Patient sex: F
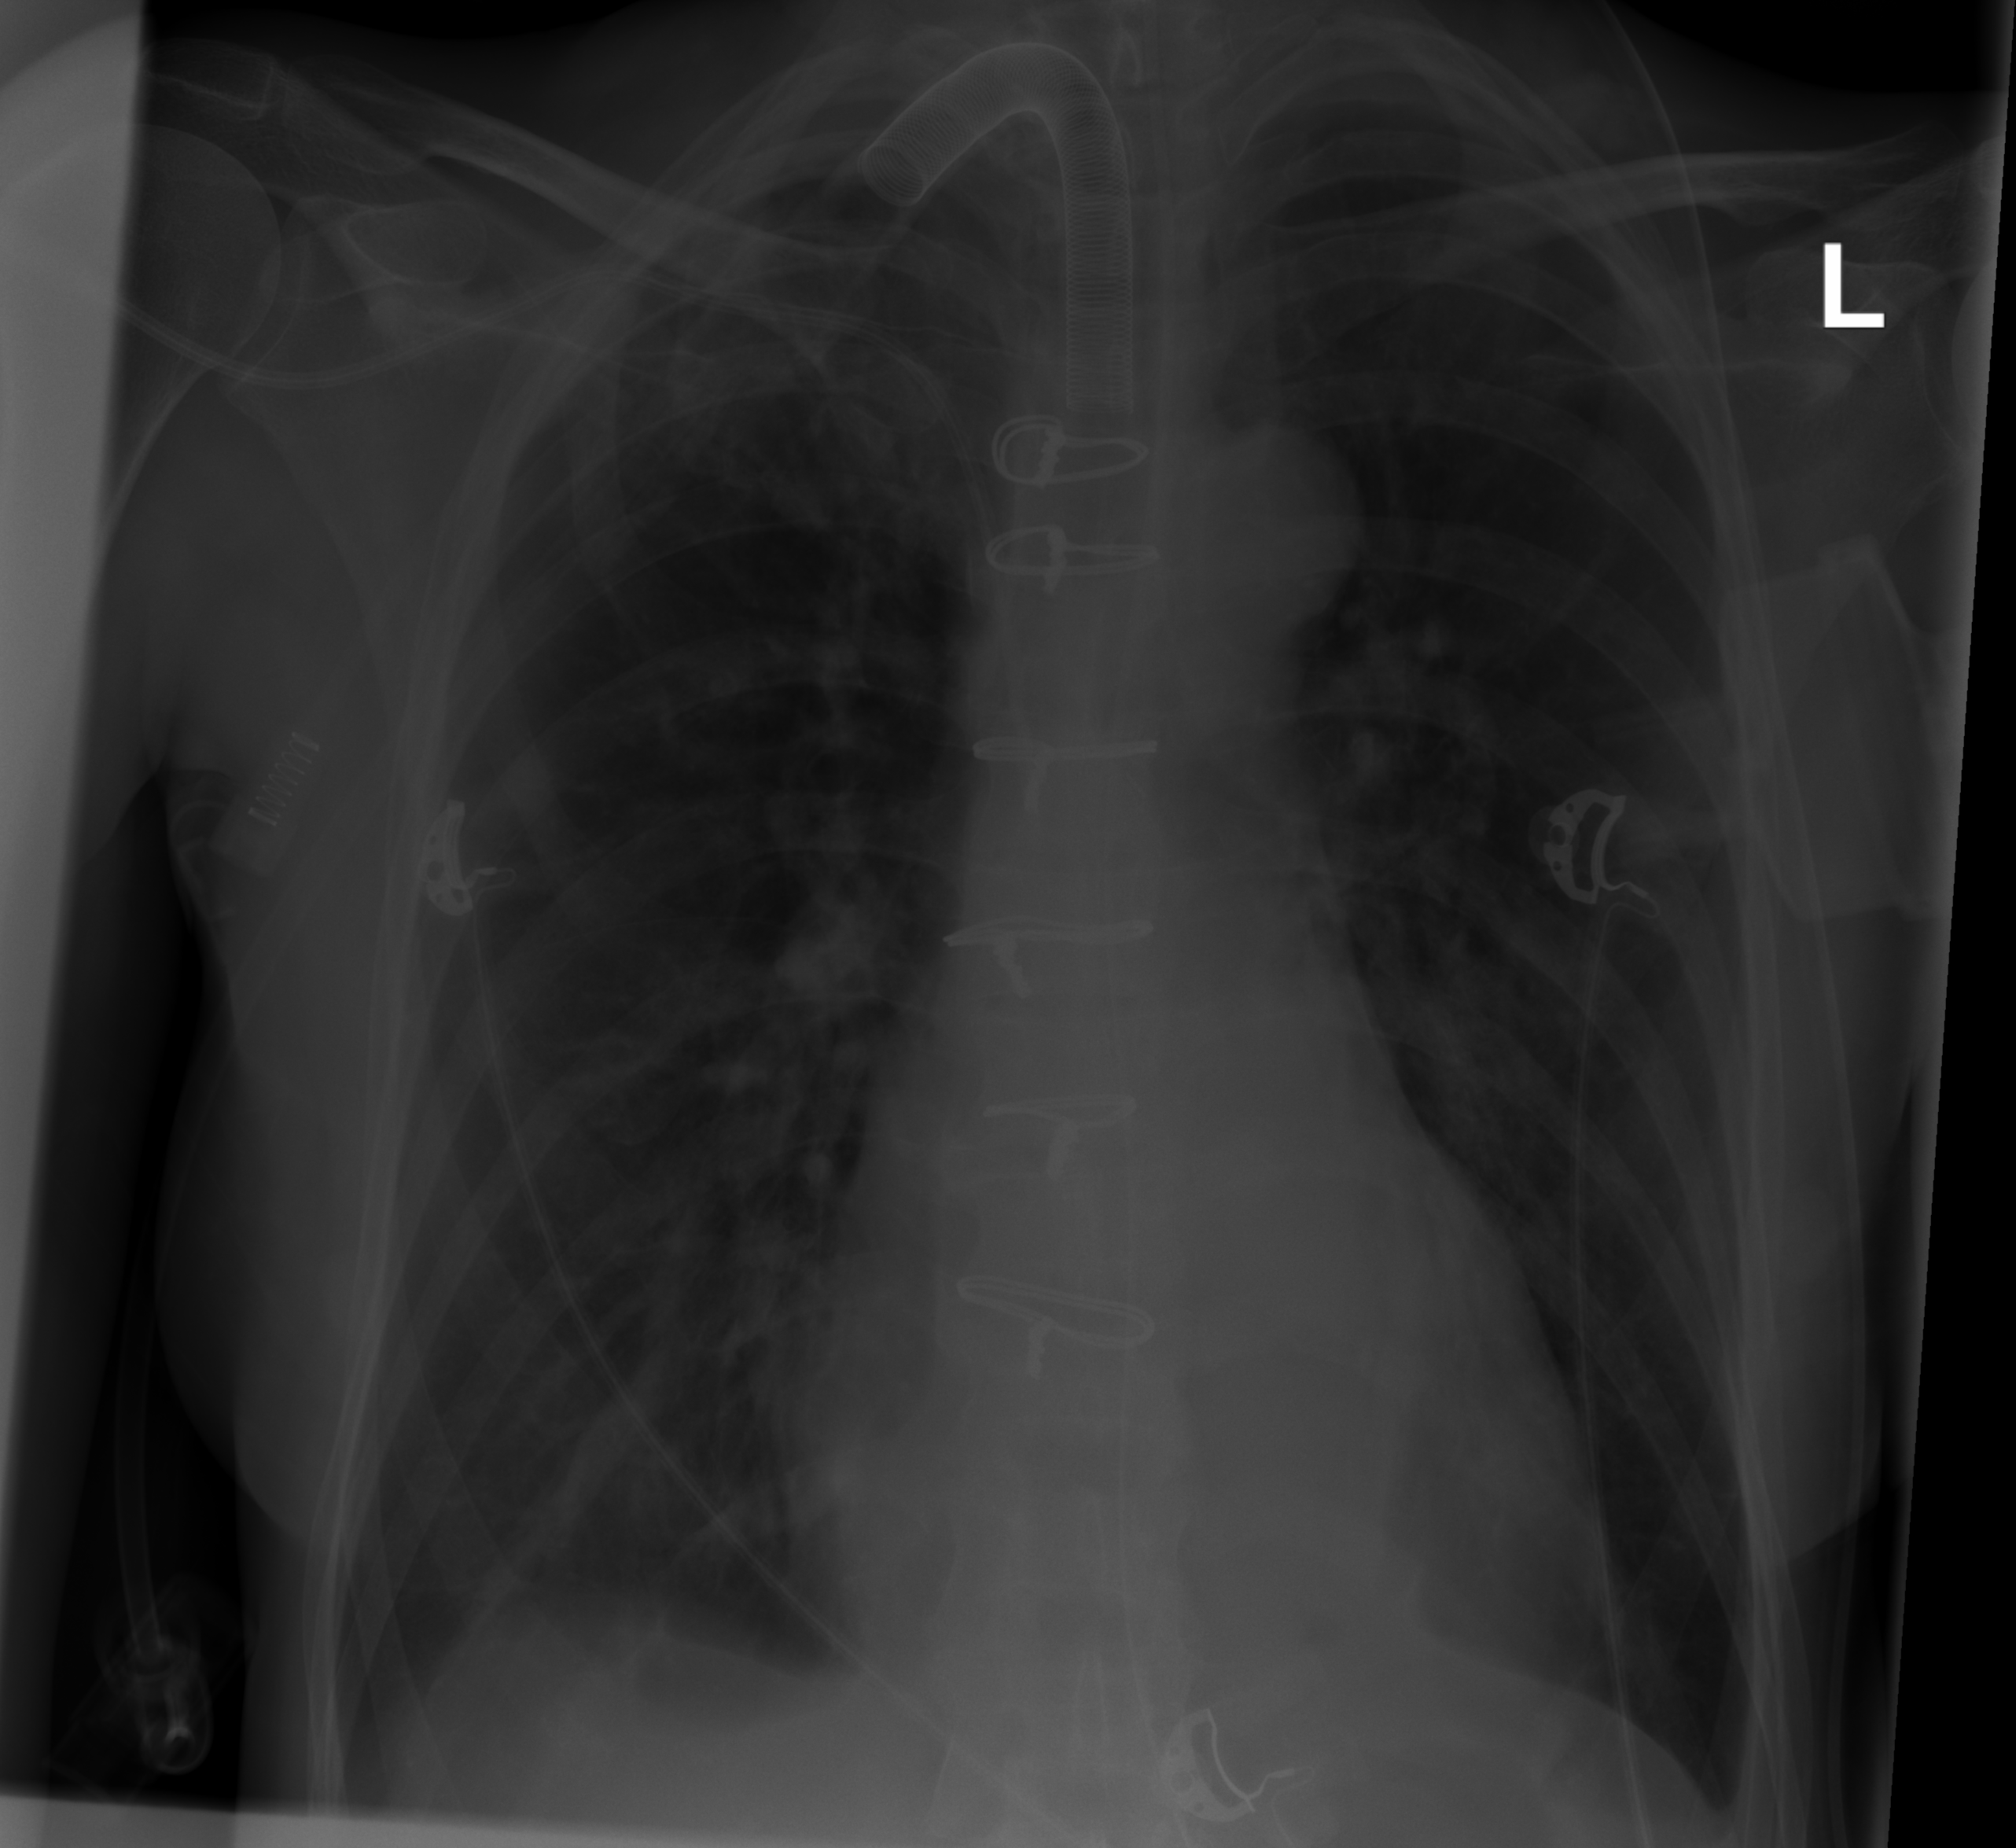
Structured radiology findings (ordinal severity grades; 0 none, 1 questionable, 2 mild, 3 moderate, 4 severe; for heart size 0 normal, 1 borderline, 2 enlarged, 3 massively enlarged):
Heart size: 0
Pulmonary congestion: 0
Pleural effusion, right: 0
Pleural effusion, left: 0
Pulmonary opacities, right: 0
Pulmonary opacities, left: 0
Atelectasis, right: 2
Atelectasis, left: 2